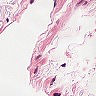
Metastatic tissue present: no